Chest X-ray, AP view. Patient: 66 years old, sex M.
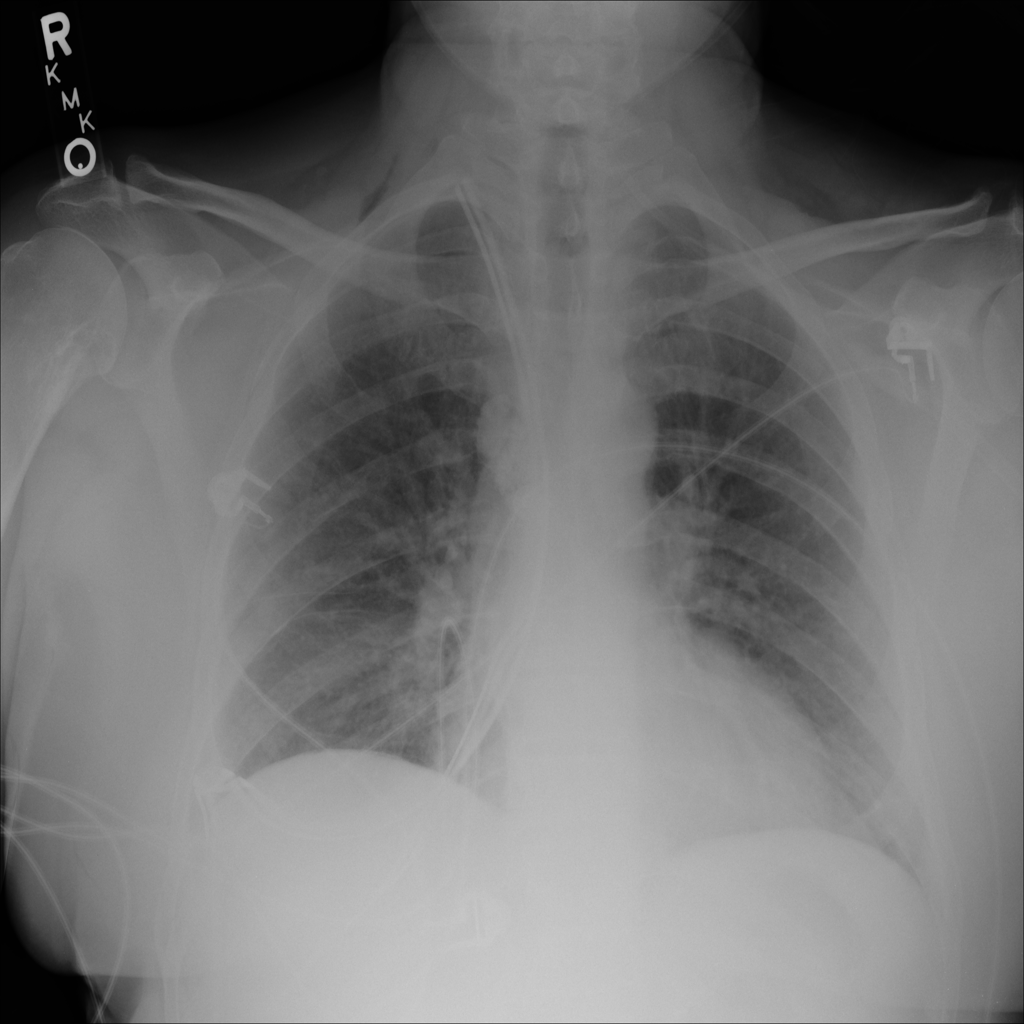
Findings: Emphysema